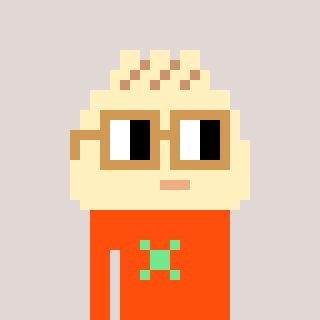
a pixel art character with square brown glasses, a porkbao-shaped head and a orange-colored body on a warm background